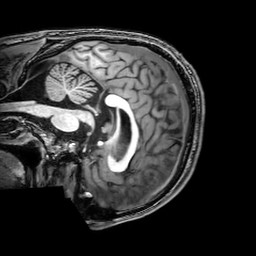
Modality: T1w
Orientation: sagittal
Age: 24
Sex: male
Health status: healthy
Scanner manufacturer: philips
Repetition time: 0.008175 s
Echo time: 0.00375 s